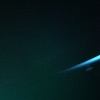
Label: space